Interaction volume radius: 10 \u00c5
Interaction volume height: 30 \u00c5
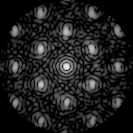
Disorder parameter: 0.3163